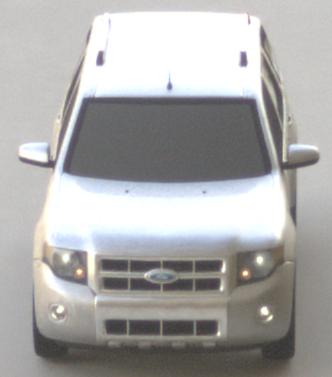
Make: Ford
Model: Escape Hybrid
Detailed model: -
Model produced from: 2004
Model produced until: 2012
Doors: 5
Color: white
Road condition: dry road
Daytime: morning or afternoon
Contrast: medium contrast